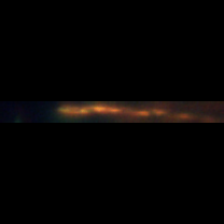
Taxon: Psuedo-nitzschia
Group: Diatoms